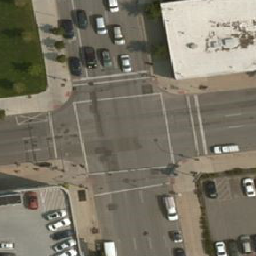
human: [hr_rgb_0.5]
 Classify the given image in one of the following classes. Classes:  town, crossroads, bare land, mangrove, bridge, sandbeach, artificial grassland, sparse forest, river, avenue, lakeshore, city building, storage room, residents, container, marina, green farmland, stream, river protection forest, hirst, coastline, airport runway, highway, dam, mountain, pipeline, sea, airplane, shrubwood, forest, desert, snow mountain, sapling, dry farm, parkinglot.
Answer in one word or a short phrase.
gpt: crossroads